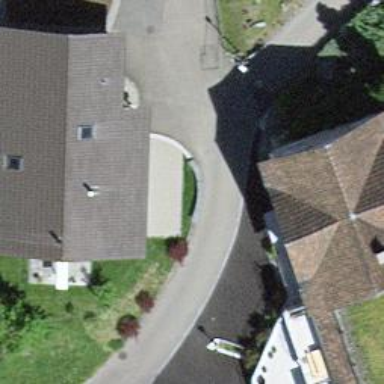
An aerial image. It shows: Residential road.